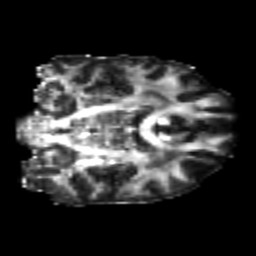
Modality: FA
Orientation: coronal
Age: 26
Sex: female
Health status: healthy
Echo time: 0.074 s